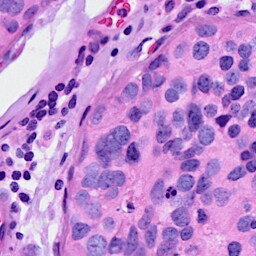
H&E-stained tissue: Breast